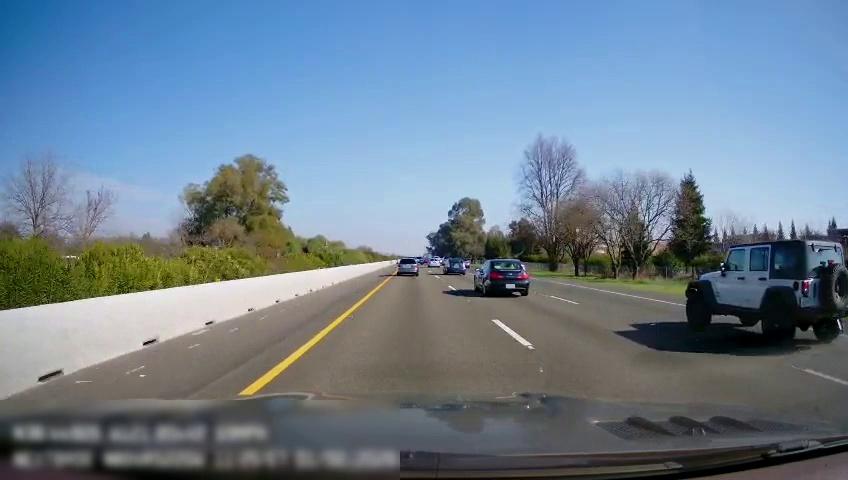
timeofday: Day
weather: Sunny
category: Drivable Space
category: Vehicles | SUV
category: Vehicles | SUV
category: Vehicles | SUV
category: Vehicles | SUV
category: Vehicles | Car
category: Vehicles | Car
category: Lanes | Current Lane
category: Lanes | Current Lane
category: Lanes | Alternate Lane
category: Lanes | Alternate Lane